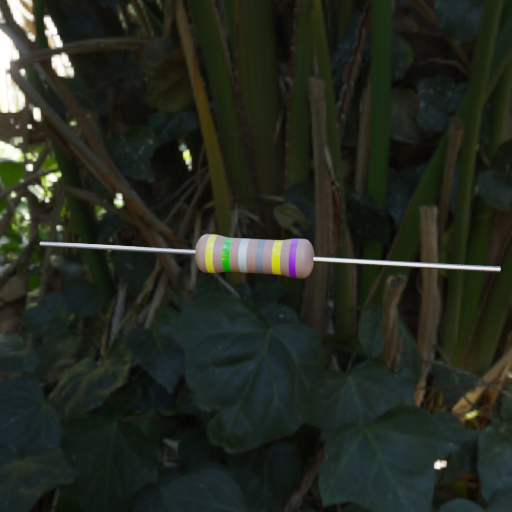
Resistor colour bands (in order): yellow, green, silver, gray, yellow, violet